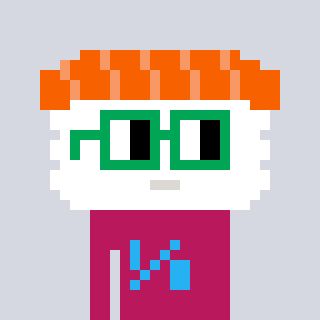
a pixel art character with square green glasses, a nigiri-shaped head and a darkpink-colored body on a cool background